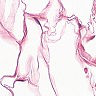
Metastatic tissue present: no